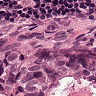
Metastatic tissue present: yes